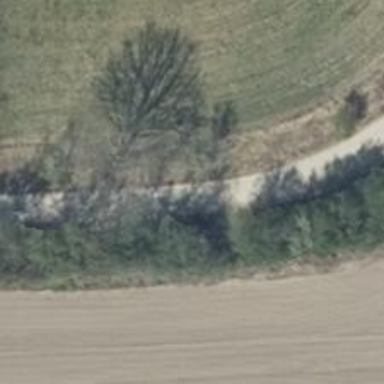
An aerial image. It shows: Row of deciduous broadleaved trees.